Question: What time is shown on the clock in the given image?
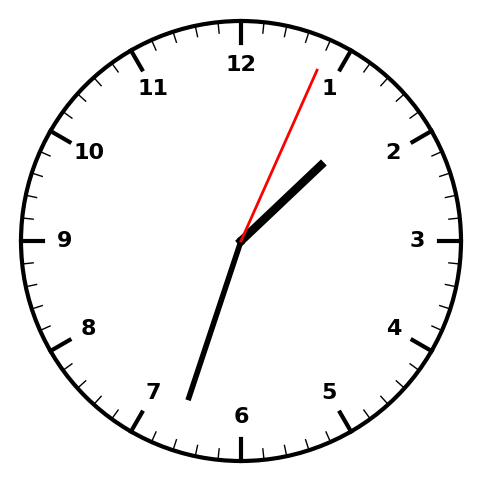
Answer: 01:33:04